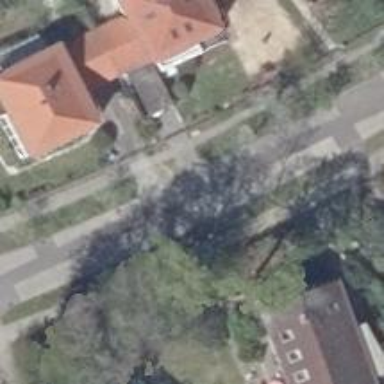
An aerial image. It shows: Residential road with concrete surface and sidewalks on both sides.